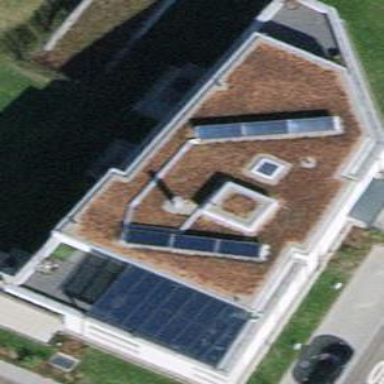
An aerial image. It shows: Building with tile roof.